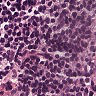
Metastatic tissue present: no